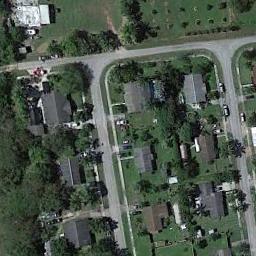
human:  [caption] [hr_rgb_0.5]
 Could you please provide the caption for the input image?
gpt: Medium sized residential areas have different orientations .

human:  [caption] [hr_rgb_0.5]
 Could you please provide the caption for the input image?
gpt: The medium residential area has some neatly arranged houses and trees on the grass and some roads go through the medium residential area .

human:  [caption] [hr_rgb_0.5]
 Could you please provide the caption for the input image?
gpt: Many buildings of different shapes are in medium residential area .

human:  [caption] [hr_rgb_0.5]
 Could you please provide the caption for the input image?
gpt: The medium residential is on the grass next to some trees and road .

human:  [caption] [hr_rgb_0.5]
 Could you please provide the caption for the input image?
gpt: There are some green trees and buildings on the medium residential area .